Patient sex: M
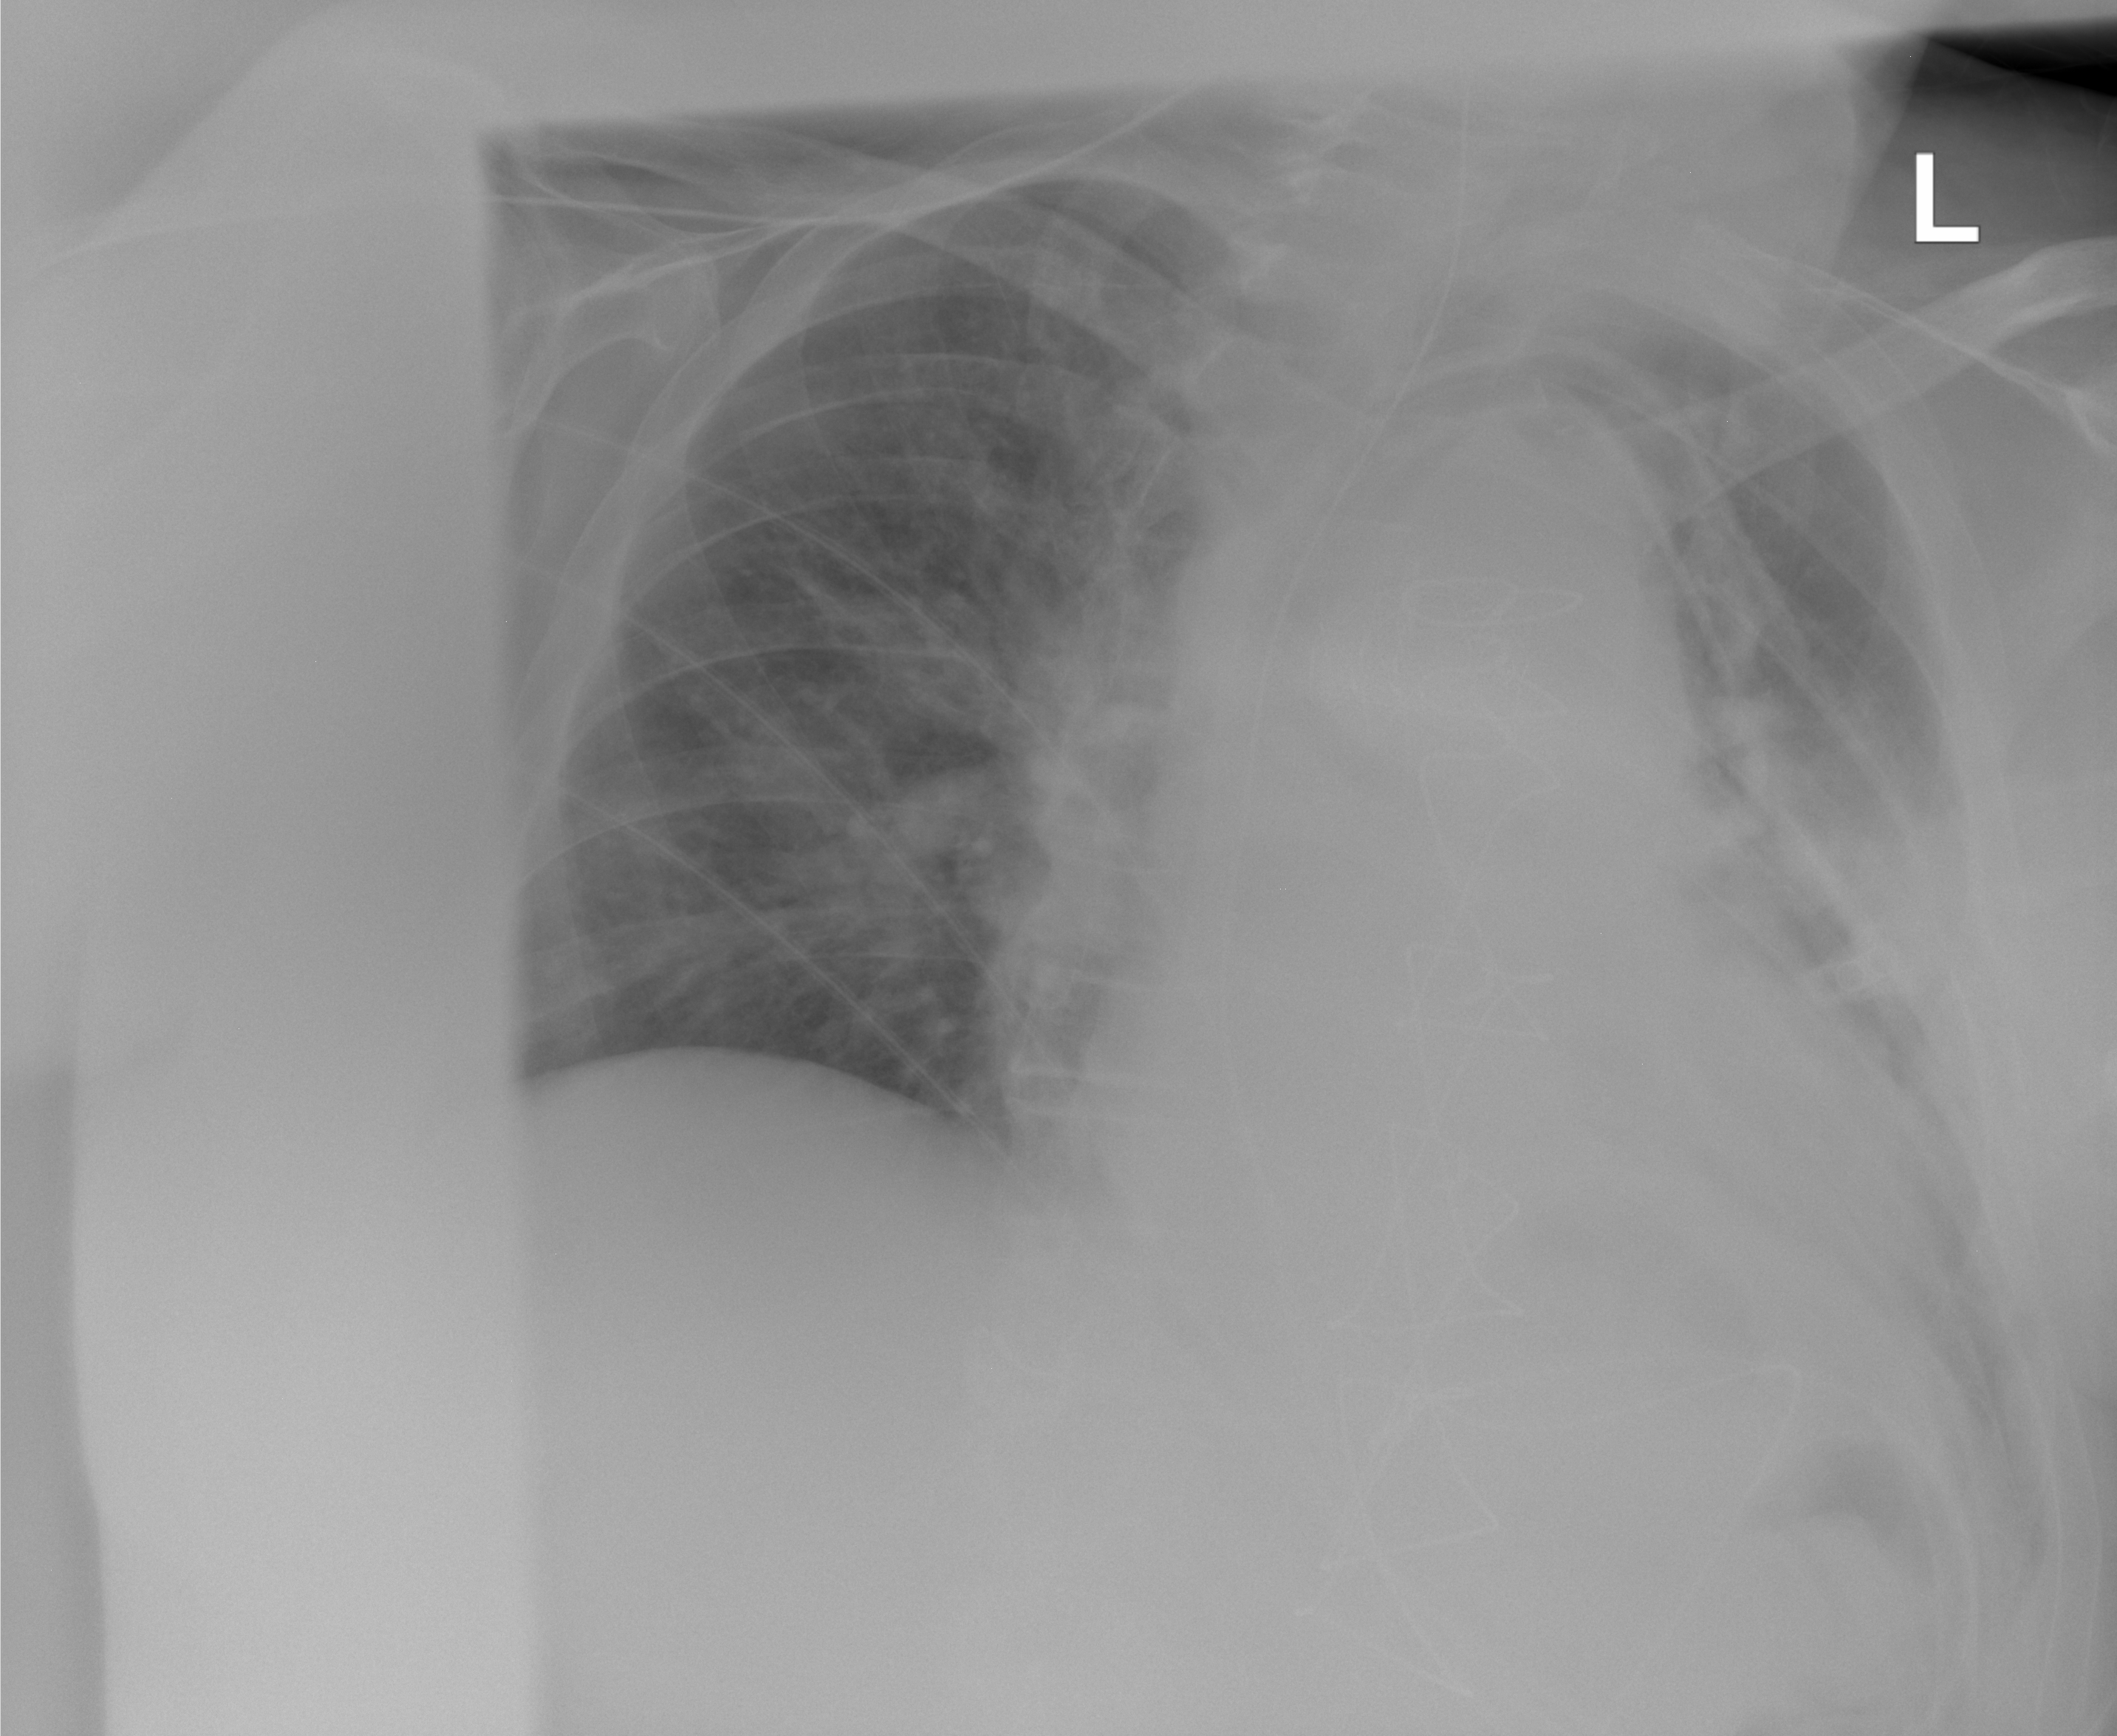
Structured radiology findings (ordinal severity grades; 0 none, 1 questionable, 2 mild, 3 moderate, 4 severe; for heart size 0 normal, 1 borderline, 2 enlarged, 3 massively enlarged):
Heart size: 1
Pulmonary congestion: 2
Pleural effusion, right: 0
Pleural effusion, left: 2
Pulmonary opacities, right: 0
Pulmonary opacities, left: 3
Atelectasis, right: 0
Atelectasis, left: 2